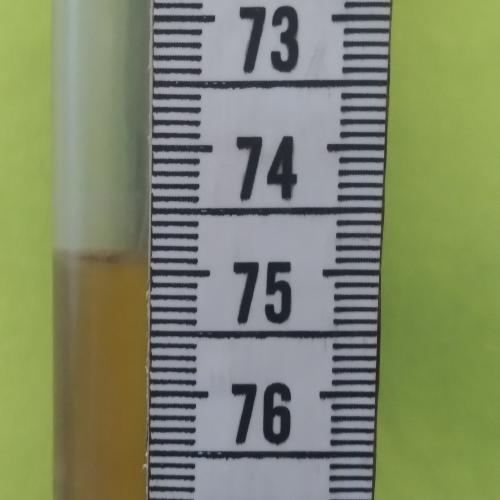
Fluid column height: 74.9 cm